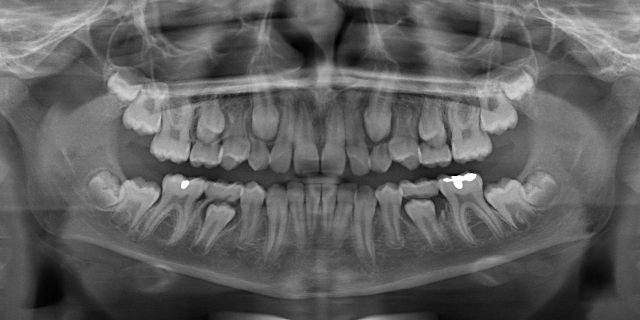
adult